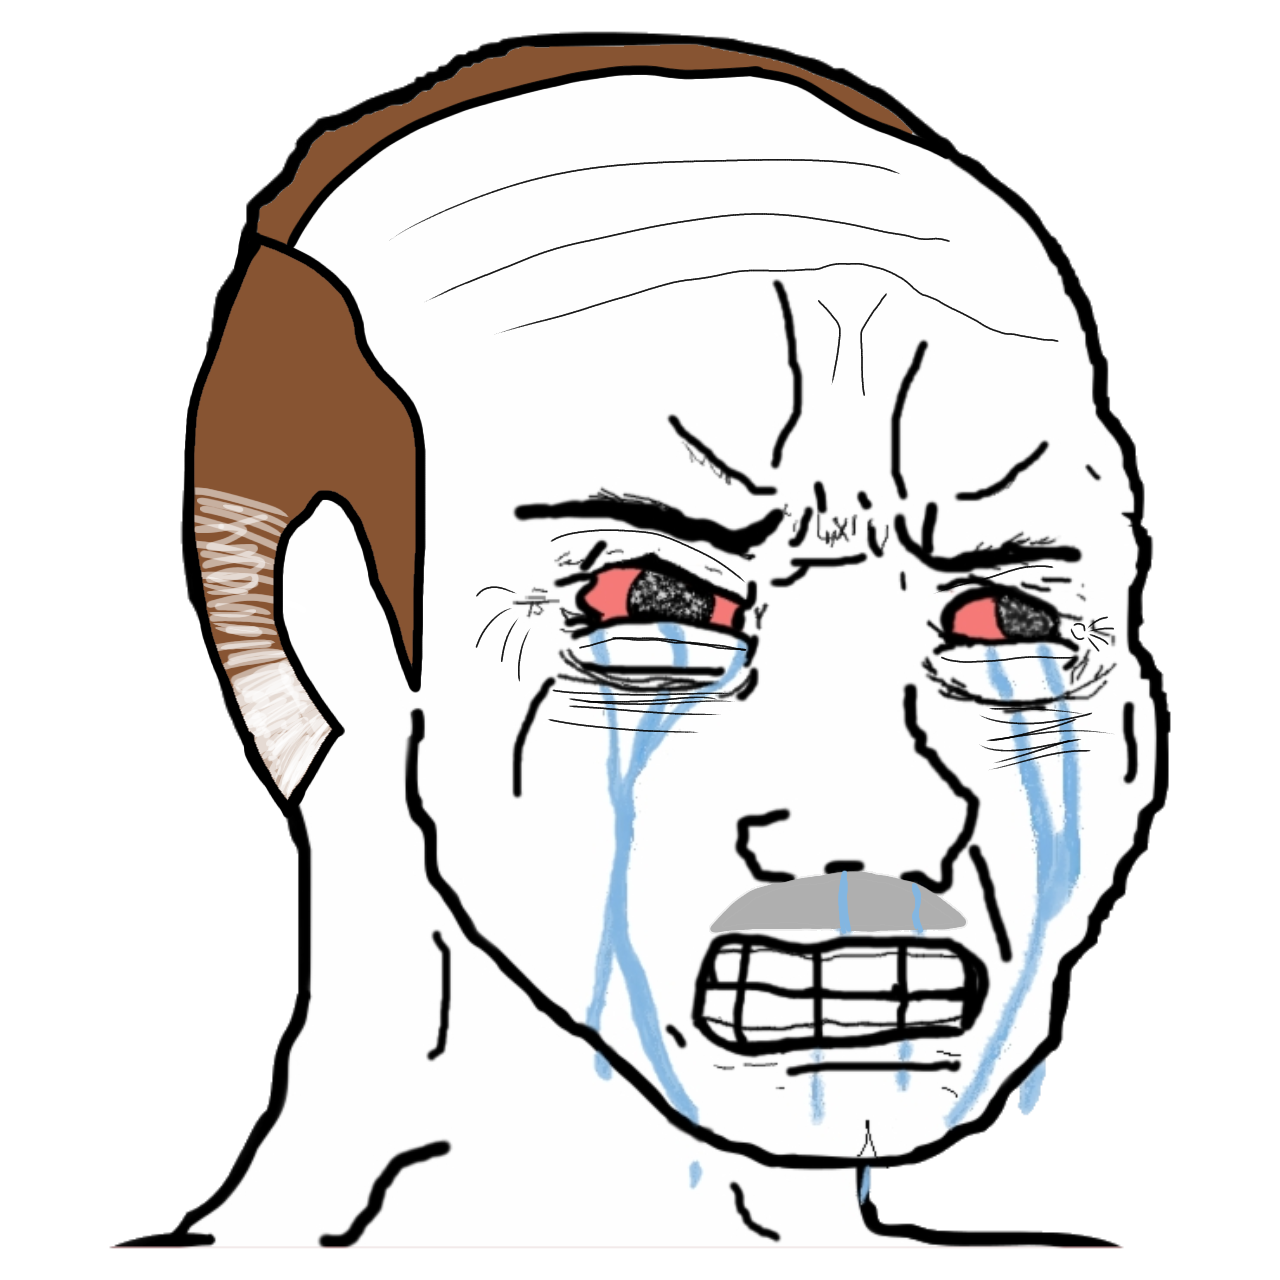
Label: 5_Crying_Wojak